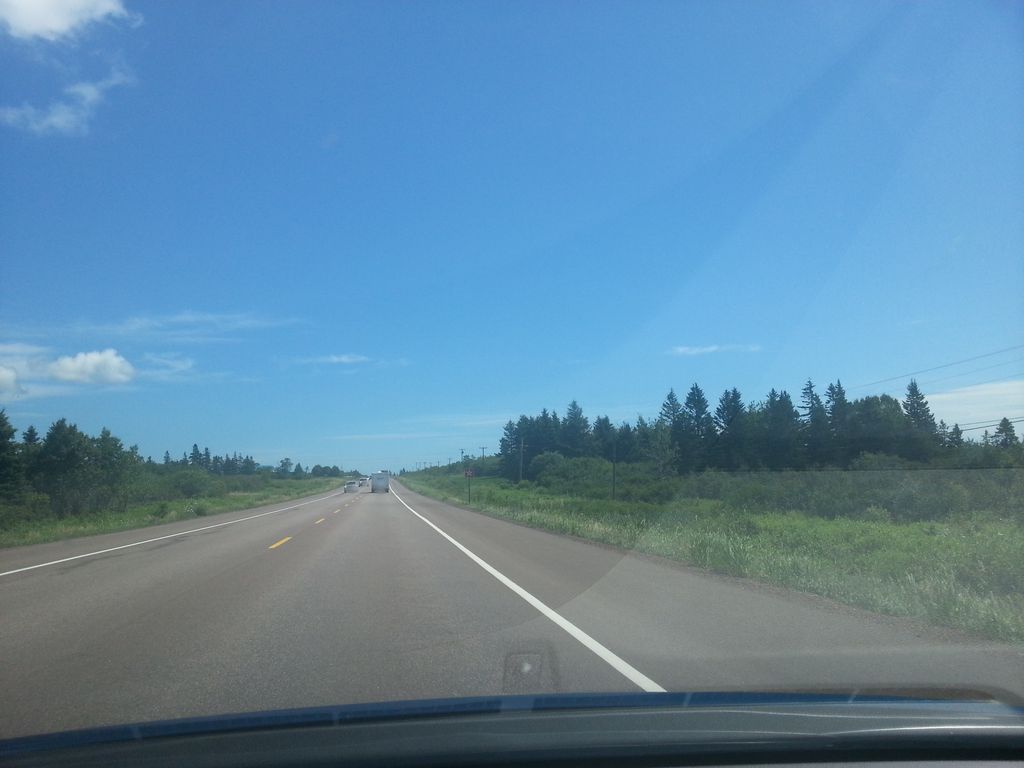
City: charlottetown